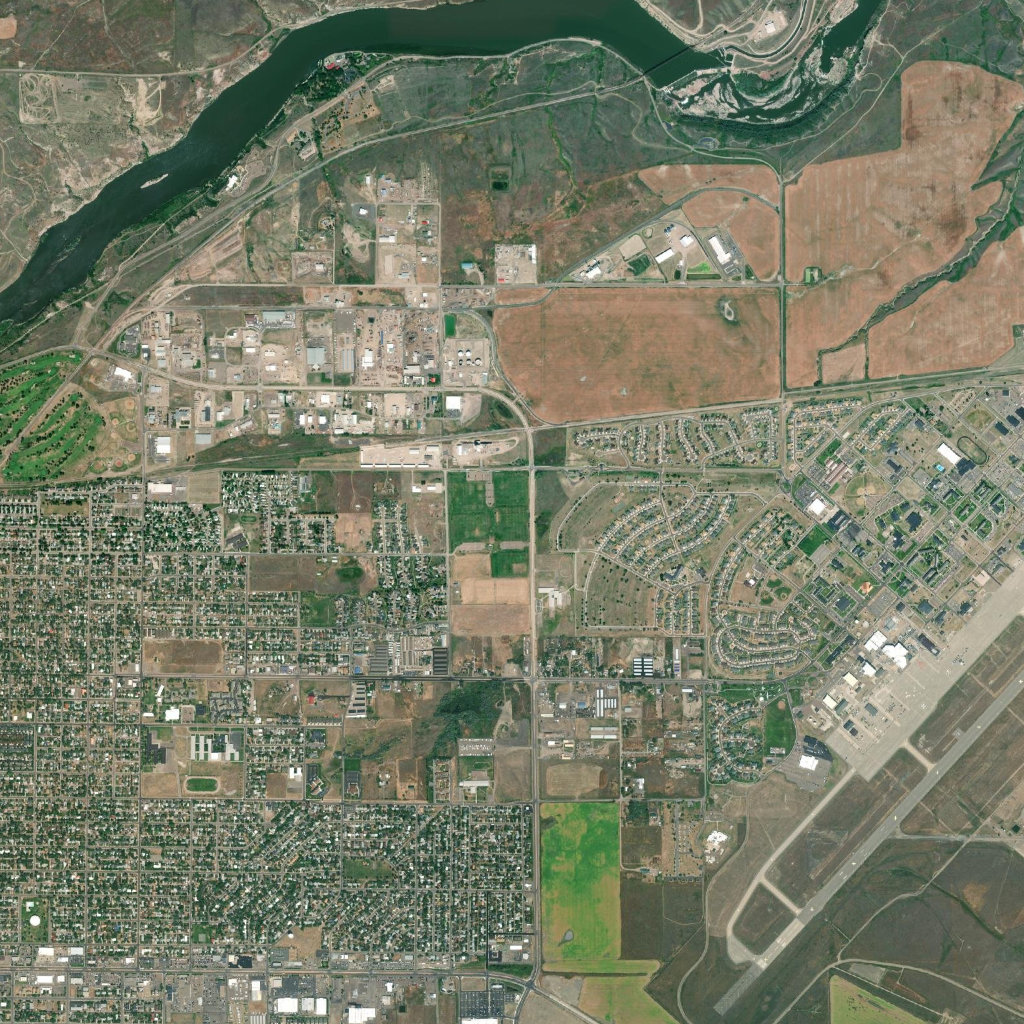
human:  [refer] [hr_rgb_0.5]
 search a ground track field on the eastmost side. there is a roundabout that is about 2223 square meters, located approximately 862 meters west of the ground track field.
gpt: <box>[[93, 42, 96, 45, 0]]</box>

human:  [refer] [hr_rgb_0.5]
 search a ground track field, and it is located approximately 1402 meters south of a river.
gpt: <box>[[23, 50, 25, 51, 0]]</box>

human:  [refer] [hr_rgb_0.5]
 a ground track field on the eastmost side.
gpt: <box>[[93, 42, 96, 45, 0]]</box>

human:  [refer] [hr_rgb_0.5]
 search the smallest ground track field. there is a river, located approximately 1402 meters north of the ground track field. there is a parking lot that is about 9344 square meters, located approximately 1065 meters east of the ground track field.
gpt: <box>[[23, 50, 25, 51, 0]]</box>